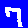
Digit: 7